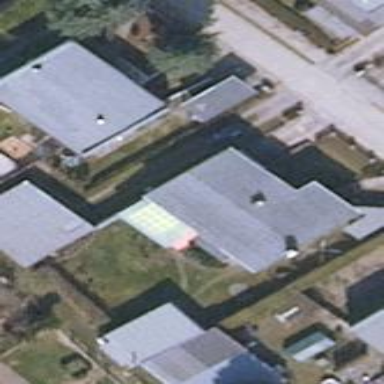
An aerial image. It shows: Detached building.